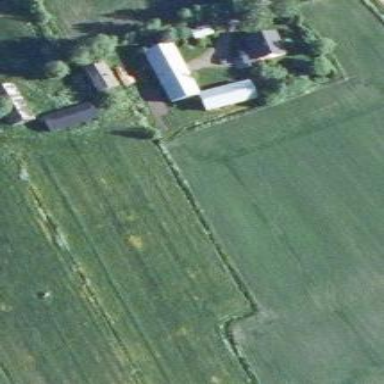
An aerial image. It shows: Farmyard area.